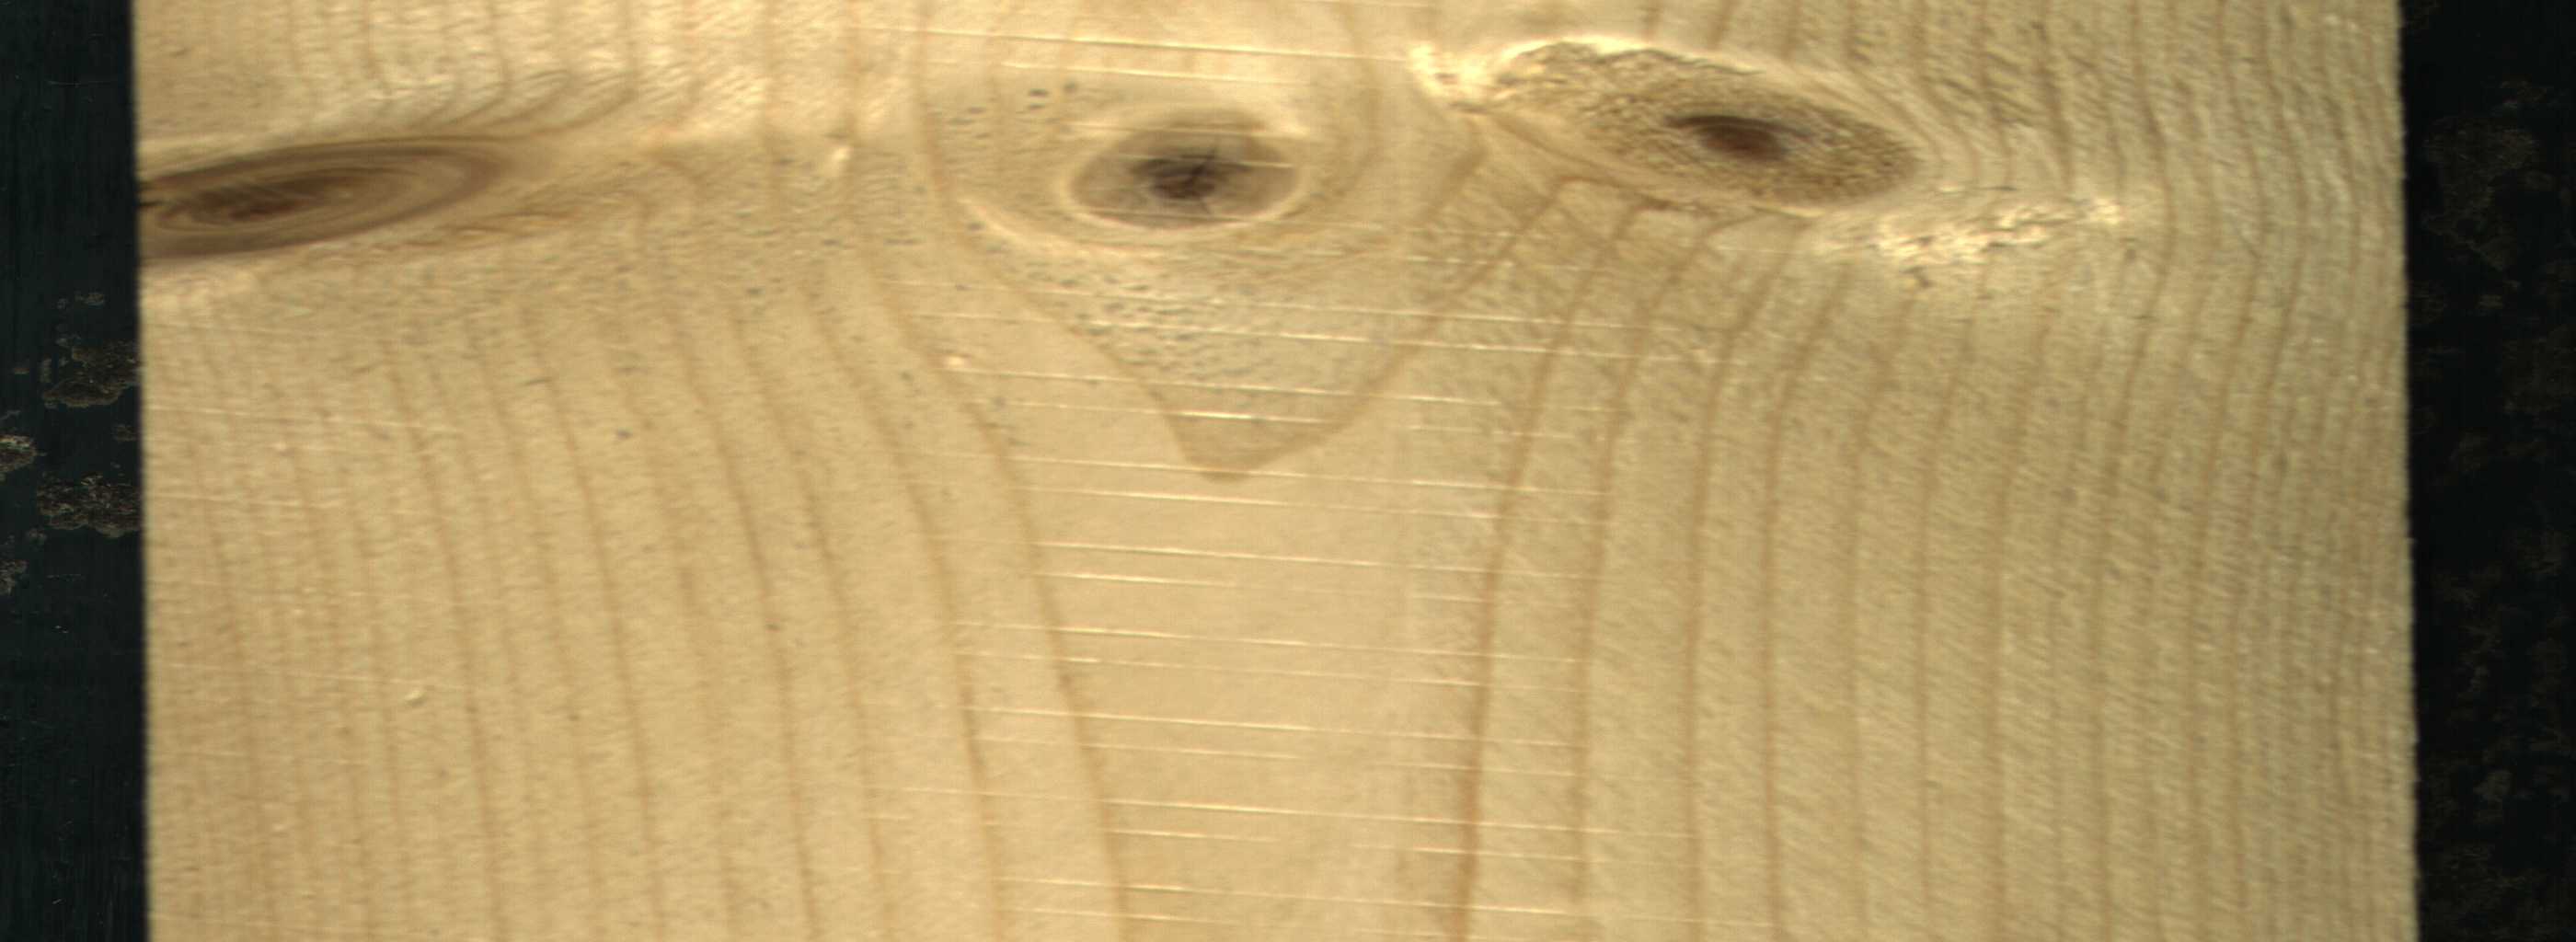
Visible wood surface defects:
Live_Knot
Live_Knot
Live_Knot